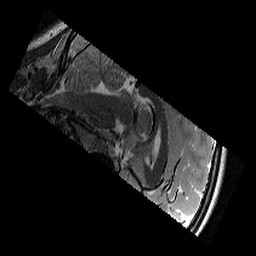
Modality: T2w
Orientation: sagittal
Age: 11
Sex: female
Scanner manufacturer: siemens
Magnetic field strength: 3 T
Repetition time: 9.23 s
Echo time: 0.067 s